Question: I am new to android. I have a problem regarding Android Navigation Drawer. I included Navigation Drawer in my app everything goes fine but i was wondering if anyone could help me to get lazy animation on navigation drawer list.

<URL>.
Thank you.
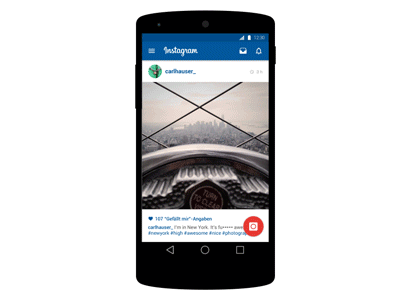
Answer: Maybe there's a better way, but I stumbled across this. You can achieve the delayed-slide-in effect with a RecyclerView, and setting an animation in the onBindViewHolder method.
The code below is adapted from the "how to set animation on RecyclerView items when they appear." I adapted it to stagger the animation based on position. You will also need logic to stop calling the setAnimation method after the all positions for the initially-visible views get called, unless you want them to slide in from the left as the user scrolls.
<URL>
'''
@Override
public void onBindViewHolder(ViewHolder holder, int position)
{
holder.text.setText(items.get(position));
// Here you apply the animation when the view is bound
setAnimation(holder.container, position);
}
/**
* Here is the key method to apply the animation
*/
private void setAnimation(View viewToAnimate, int position)
{
Context context = MyApp.getActivity();
Animation animation = AnimationUtils.loadAnimation(context, android.R.anim.slide_in_left);
animation.setDuration(position * 50 + 200);
viewToAnimate.startAnimation(animation);
}
'''
Animating too many views can get very choppy btw. Increasing the interval-delay leaves more off screen while earlier ones are animating. You might try finding some animations (besides the default android one) that would leave them off screen more (e.g. pause, then move, or accelerating ones), so you can better control how many views at once are being animated on screen.